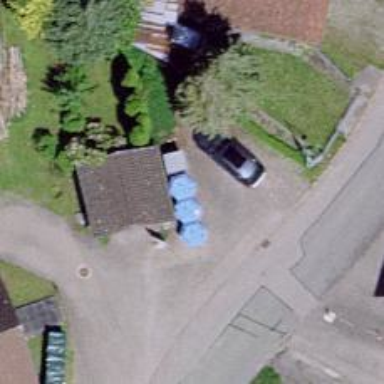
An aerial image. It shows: Recycling container in the area designated for recycling.